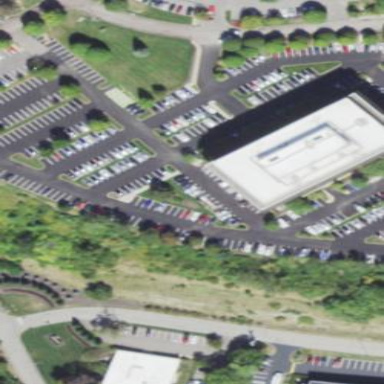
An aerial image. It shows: Commercial building.